Chest X-ray. View position: AP
Patient age: 17
Patient sex: M
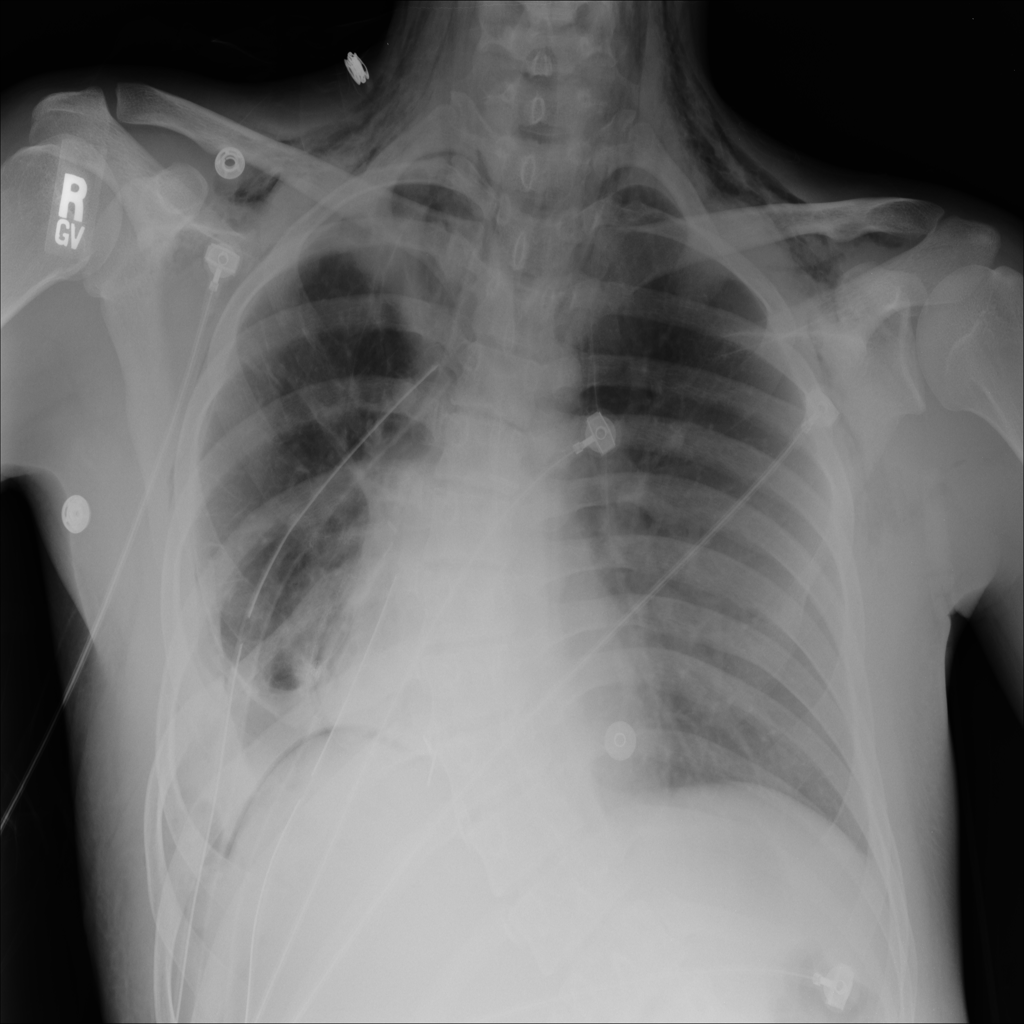
Finding: Pneumothorax